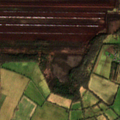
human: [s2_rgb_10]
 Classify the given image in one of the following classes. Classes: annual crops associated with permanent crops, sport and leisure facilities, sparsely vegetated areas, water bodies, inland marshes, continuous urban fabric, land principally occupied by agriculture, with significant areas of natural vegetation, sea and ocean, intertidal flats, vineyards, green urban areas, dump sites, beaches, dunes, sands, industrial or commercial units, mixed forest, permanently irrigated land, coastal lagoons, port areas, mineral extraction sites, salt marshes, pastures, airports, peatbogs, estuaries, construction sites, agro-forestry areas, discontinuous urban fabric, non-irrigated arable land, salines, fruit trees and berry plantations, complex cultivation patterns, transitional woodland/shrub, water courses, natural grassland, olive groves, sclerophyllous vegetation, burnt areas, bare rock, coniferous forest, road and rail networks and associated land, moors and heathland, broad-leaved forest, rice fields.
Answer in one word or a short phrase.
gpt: pastures, transitional woodland/shrub, peatbogs